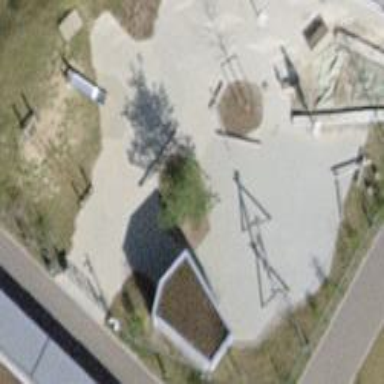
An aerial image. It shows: Playground area for leisure activities on the land.